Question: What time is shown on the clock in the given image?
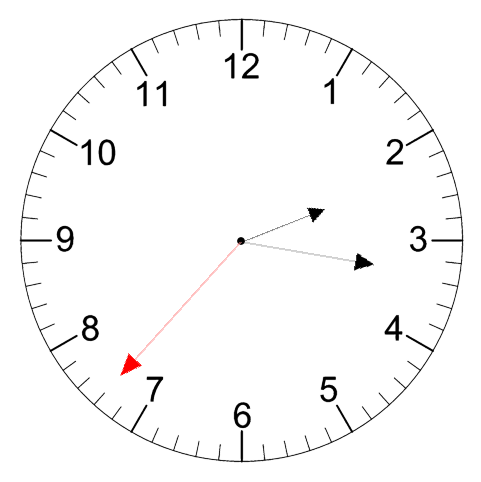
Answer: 02:16:37